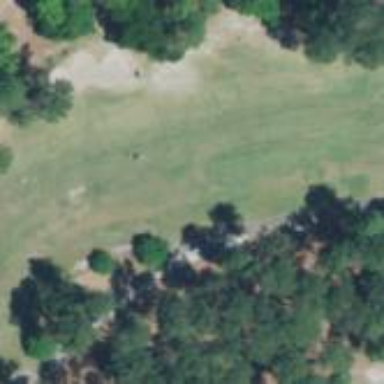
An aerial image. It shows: Golf fairway surrounded by grass.